Question: I have an asp.net mvc4 application, in which i'd like to add a treeview . So i used this Jquery library : <URL>
'''
<html>
<head>
<!-- jQuery -->
<script type="text/javascript" src="~/Content/Scripts/jquery-1.4.2.min.js"></script>
<!-- The Raphael JavaScript library for vector graphics display -->
<script type="text/javascript" src="~/Content/Scripts/raphael-min.js"></script>
<!-- Dracula -->
<!-- An extension of Raphael for connecting shapes -->
<script type="text/javascript" src="~/Content/Scripts/dracula_graffle.js"></script>
<!-- Graphs -->
<script type="text/javascript" src="~/Content/Scripts/dracula_graph.js"></script>
<script type="text/javascript" src="~/Content/Scripts/dracula_algorithms.js"></script>
<script type="text/javascript">
//Show UCLA CS class dependencies (not complete)
$(document).ready(function () {
var width = $(document).width() -500;
var height = $(document).height();
var g = new Graph();
g.edgeFactory.template.style.directed = true;
g.addEdge("Projet", "Fonction1");
g.addEdge("Fonction1", "Sous Fonction 1.1");
g.addEdge("Fonction1", "Sous Fonction 1.2");
g.addEdge("Projet", "Fonction2");
g.addEdge("Fonction2", "Sous Fonction 2.1");
g.addEdge("Fonction2", "Sous Fonction 2.2");
g.addEdge("Fonction2", "Sous Fonction 2.3");
g.addEdge("Fonction2", "Sous Fonction 2.4");
var layouter = new Graph.Layout.Ordered(g, topological_sort(g));
var renderer = new Graph.Renderer.Raphael('canvas', g, width, height);
});
</script>
</head>
<body>
<div id="canvas"></div>
</body>
</html>
'''
the result is a view like this :

it is good but i need to change each title to a link like this : '@Html.ActionLink("Projet", "Modify_Project")'
How can i modify my snippet to do this task?
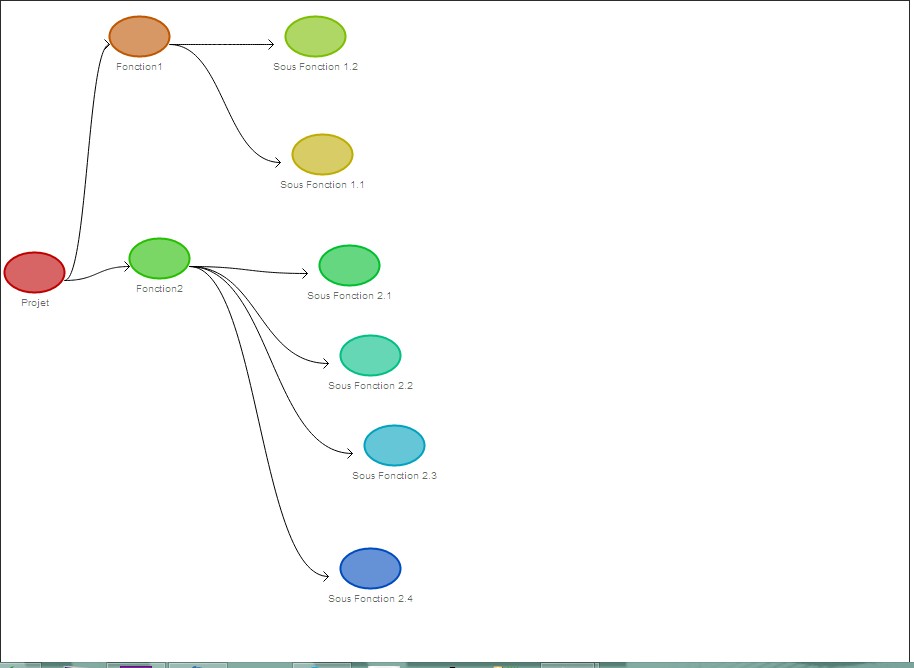
Answer: If you are using jQuery.
'''
// on page load
$(function(){
// You need to identify a selector that selects all the titles you want to change..
// Likely they all have a certain class
$('.titleSelector').changeElementType("a");
// Now you probably want to add an href
$('a.titleSelector').attr('href','http://youlinkhere');
});
'''
Here is the plugin.. include it after jquery loads and before your script runs <URL>
'''
(function($) {
$.fn.changeElementType = function(newType) {
var attrs = {};
$.each(this[0].attributes, function(idx, attr) {
attrs[attr.nodeName] = attr.nodeValue;
});
this.replaceWith(function() {
return $("<" + newType + "/>", attrs).append($(this).contents());
});
};
})(jQuery);
'''